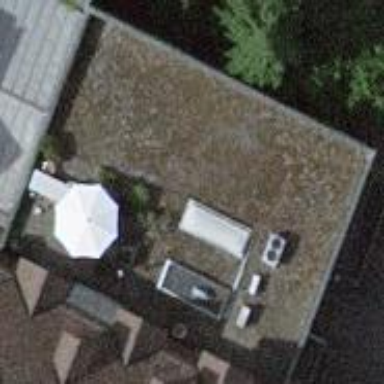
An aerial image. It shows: Building with flat grey roof made of gravel.